Question: Is it possible to create diagrams and flowcharts like this?

I'm using <URL> markdown editor.
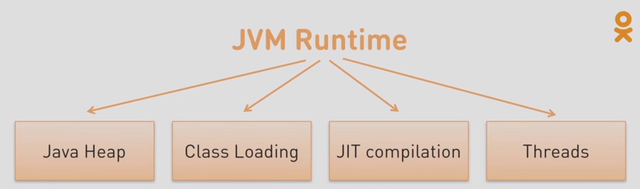
Answer: Latest version of Typora can draw flowcharts using <URL>. You can easily do that with this code.
'''
''' mermaid
graph TB
A(JVM Runtime) --> B[Java Heap]
A(JVM Runtime) --> C[Class loading]
A(JVM Runtime) --> D[JIT Compilation]
A(JVM Runtime) --> E[Java Threads]
'''
'''